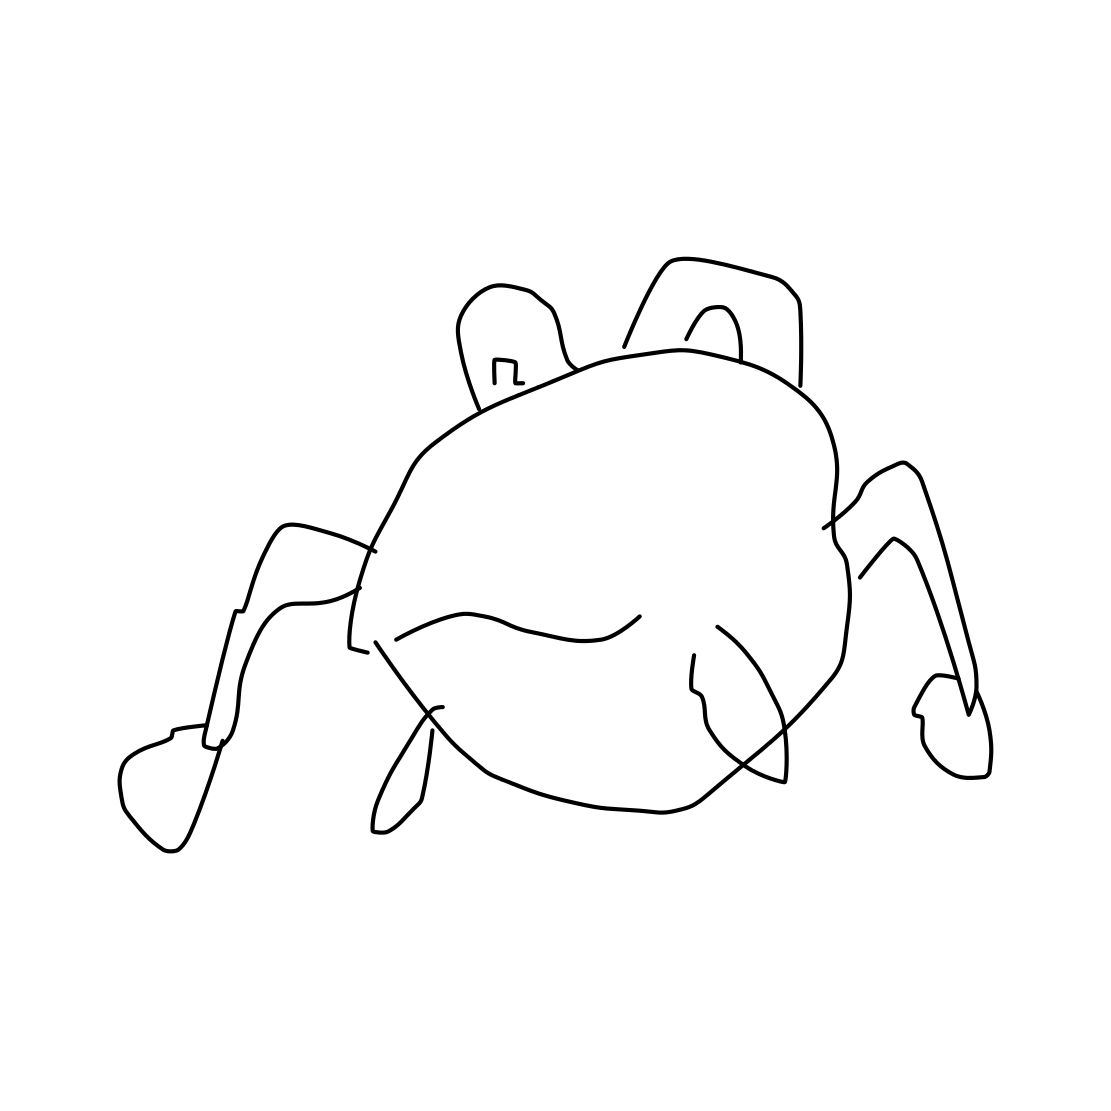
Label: frog